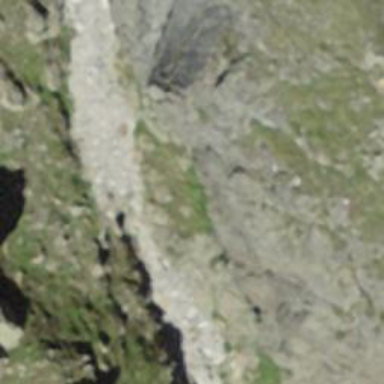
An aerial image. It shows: Cliff in nature.